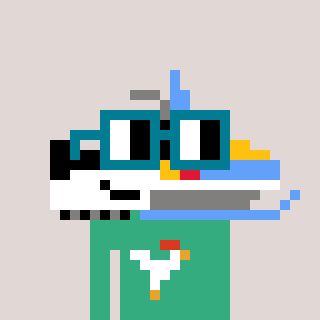
a pixel art character with square dark green glasses, a snowmobile-shaped head and a teal-colored body on a warm background